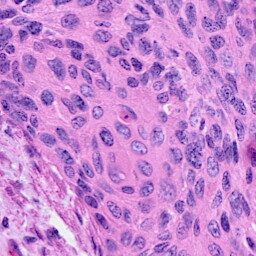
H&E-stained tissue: Cervix